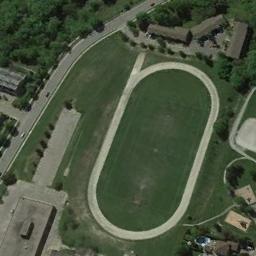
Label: ground_track_field